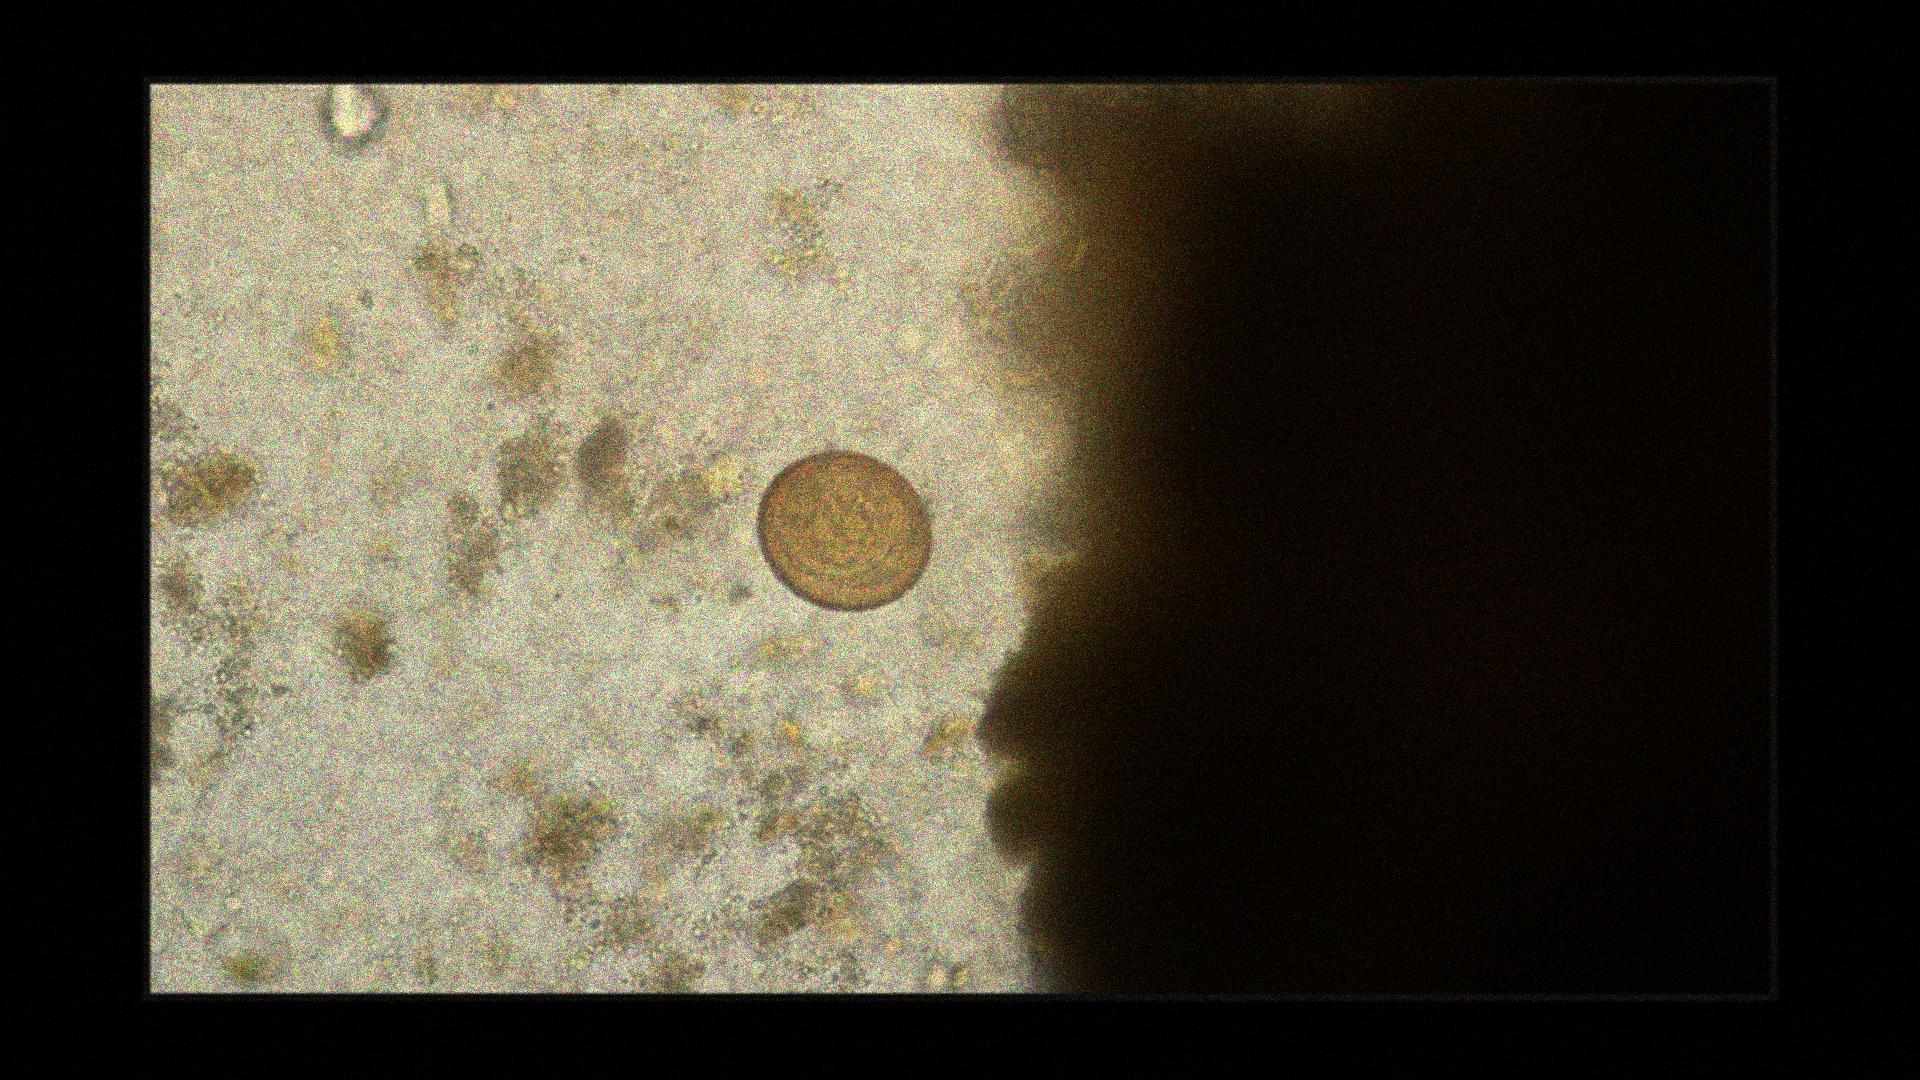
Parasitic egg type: Hymenolepis diminuta